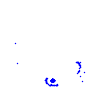
Particle: electron